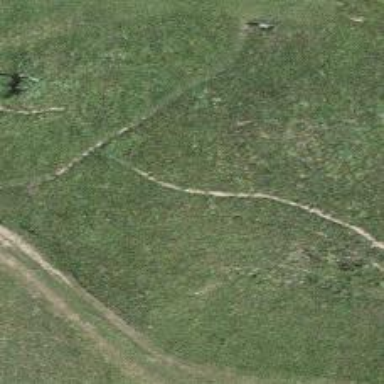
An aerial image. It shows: Path.